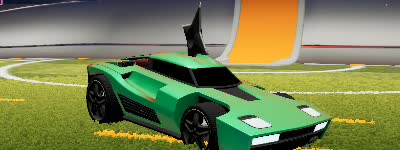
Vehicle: breakout